Field crop: maize
Growth stage: 1
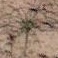
Species: salsola